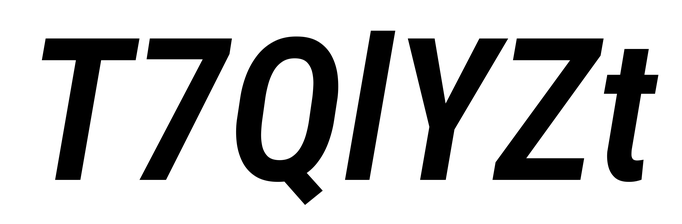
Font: Roboto-Italic_Condensed_SemiBold_Italic